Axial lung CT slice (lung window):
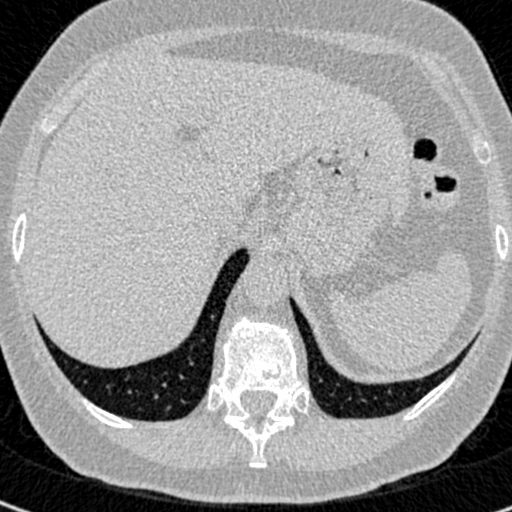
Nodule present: no